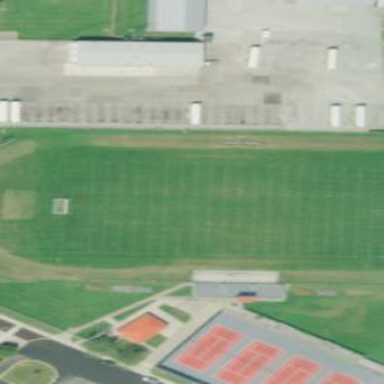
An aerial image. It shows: American football pitch.